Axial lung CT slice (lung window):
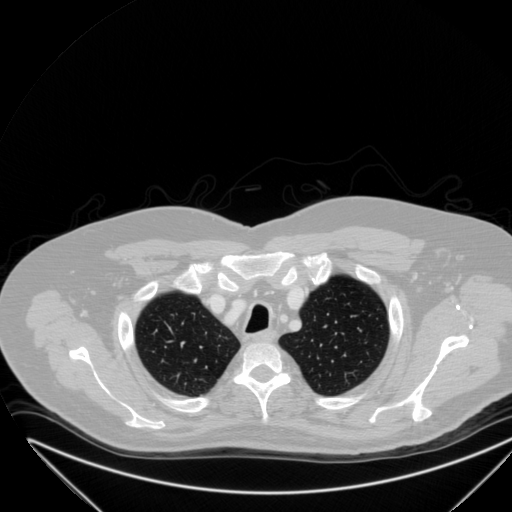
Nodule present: no